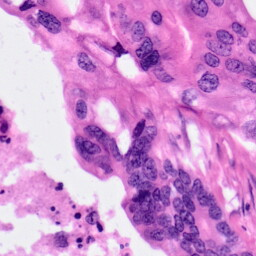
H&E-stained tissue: Pancreatic